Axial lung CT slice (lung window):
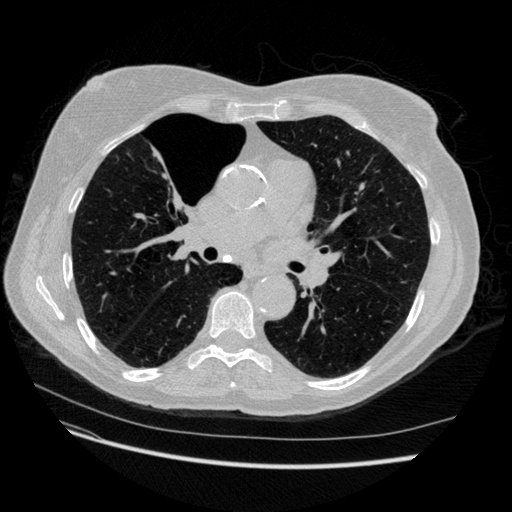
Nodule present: no